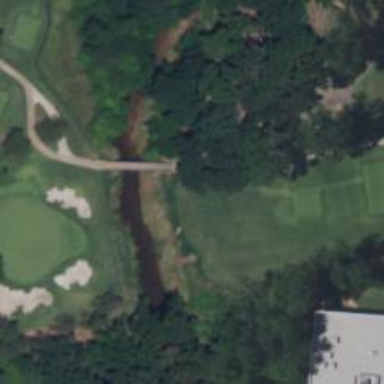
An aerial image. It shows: Service road on bridge for golf carts.